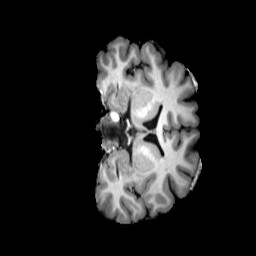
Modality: T1w
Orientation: coronal
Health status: ill
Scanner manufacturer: siemens
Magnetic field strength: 3 T
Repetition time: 2 s
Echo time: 0.00303 s